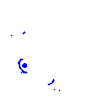
Particle: kaon